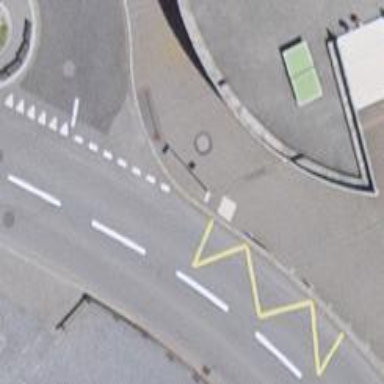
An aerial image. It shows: Bus stop with sheltered platform for public transport.